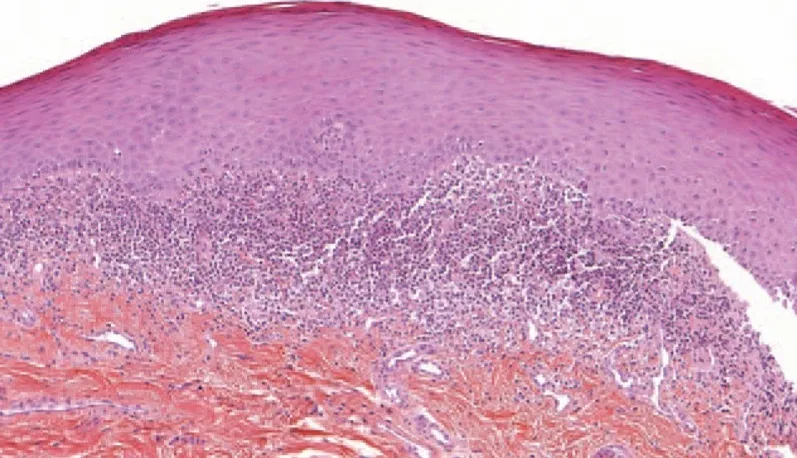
Histological section from biopsy, Hematoxylin Eosin Saffron (HES) staining, magnification 200.
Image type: pathology (h&e)